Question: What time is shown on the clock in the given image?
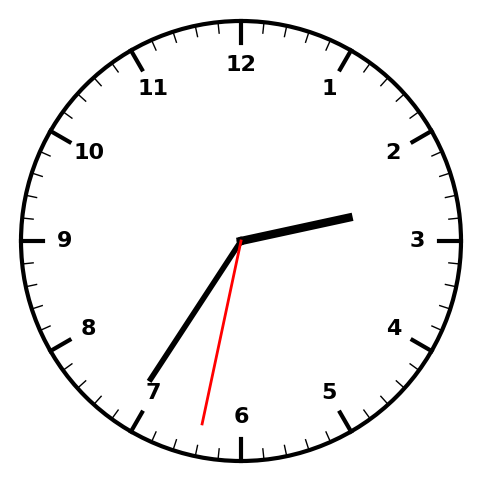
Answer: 02:35:32